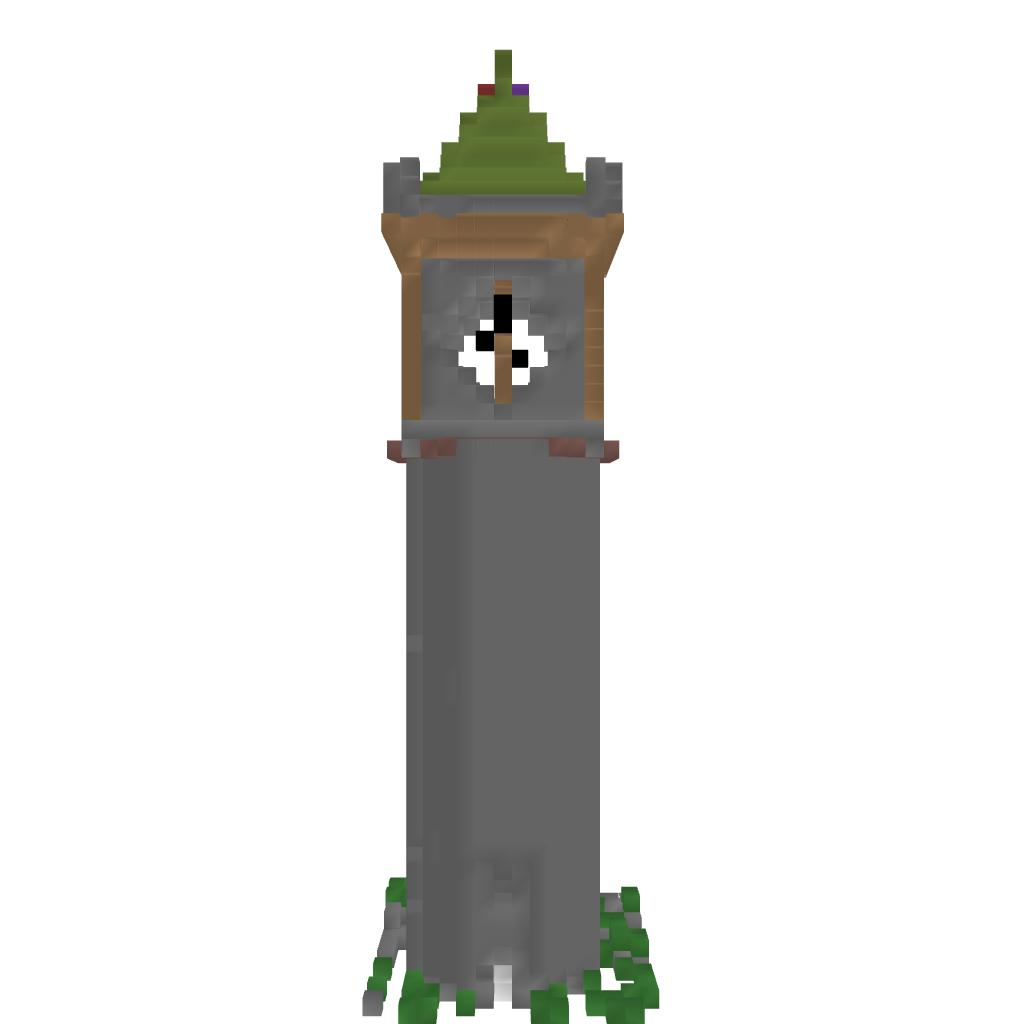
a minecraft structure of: Clocktower good quality